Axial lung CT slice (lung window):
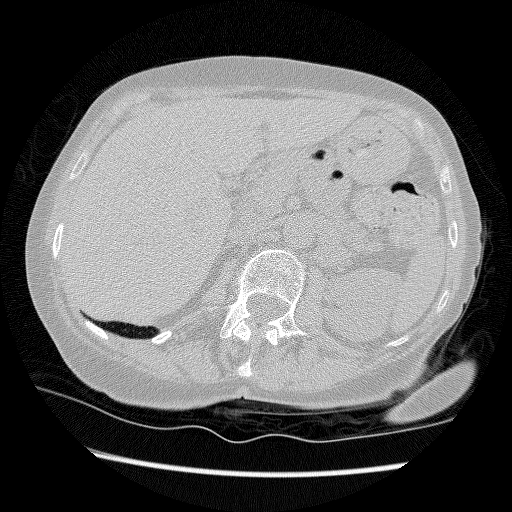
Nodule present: no